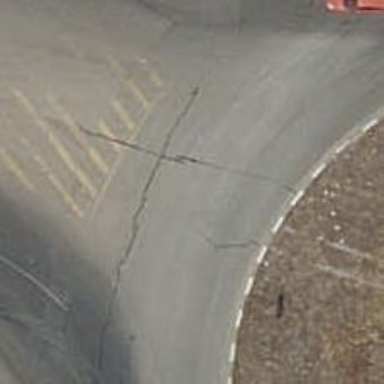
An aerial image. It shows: Roundabout.